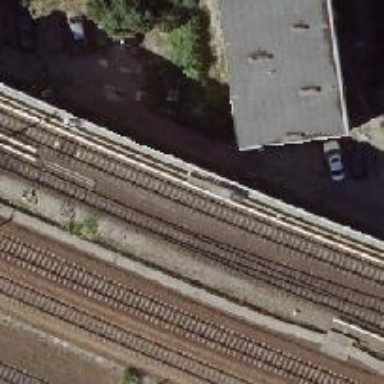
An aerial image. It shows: Railway signal.